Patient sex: F
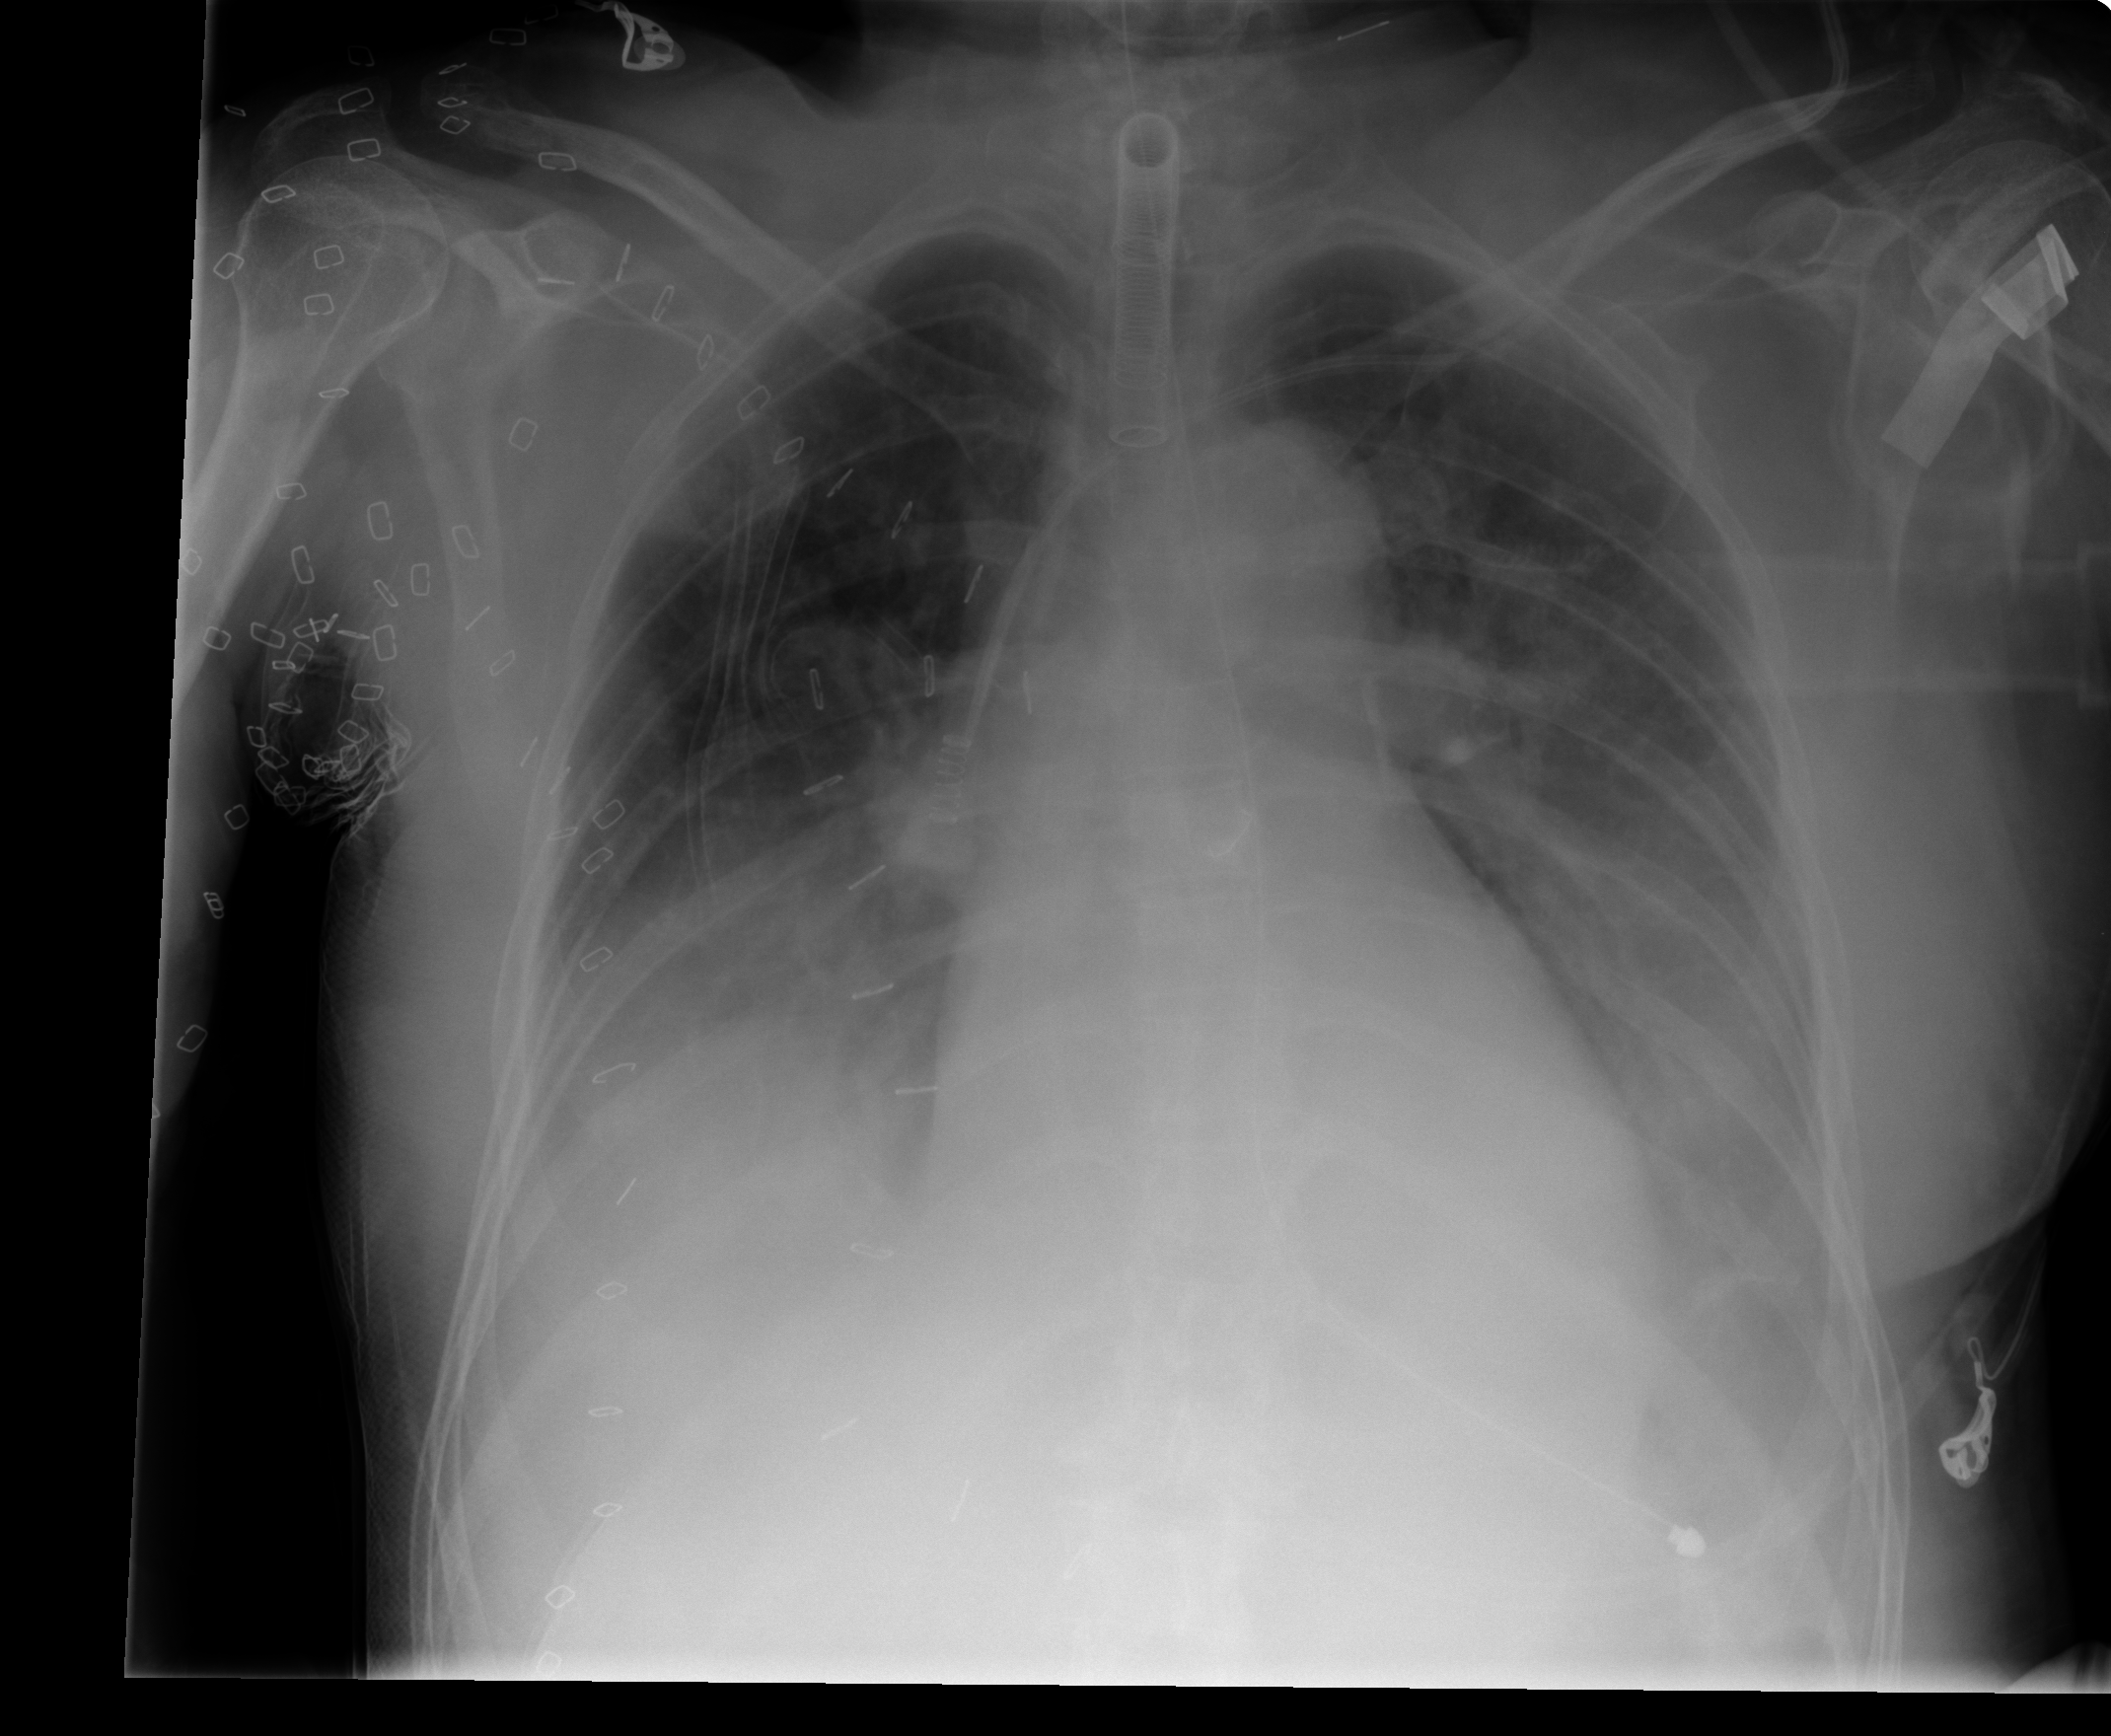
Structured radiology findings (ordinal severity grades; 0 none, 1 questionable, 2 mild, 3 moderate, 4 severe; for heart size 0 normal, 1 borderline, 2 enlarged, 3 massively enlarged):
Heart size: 0
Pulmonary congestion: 2
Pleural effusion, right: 2
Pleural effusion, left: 2
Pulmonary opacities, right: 2
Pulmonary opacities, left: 2
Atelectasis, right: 2
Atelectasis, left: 2